Question: I am currently working through my first ASP.MVC4 project in VS2012 and I was wondering how you handle the binding of data to textboxes and combo boxes (Select blocks) then how you return the results back to the controller?
'''
Public Class OpenBuildFaultsViewModel
Public Property FailureID As Int64
Public Property ModelName As String
Public Property ZoneName As String
Public Property Fault As String
Public Property FaultCode As String
Public Property FaultCodeDetail As String
Public Property FaultArea As String
Public Property MajorAssembly As String
Public Property SubAssembly As String
Public Property ComponentAssembly As String
Public Property BusinessTest As String
Public Property AuditScore As String
Public Property Comment As String
Public Property ShortagePart As String
Public Property CreatedBy As String
Public Property FixedByID As Int32
Public Property FixedByComment As String
Public Property FixedByFaultRectificationID As Int32
End Class
Public Class RectificationCodesViewModel
Friend Property ID As Long
Friend Property Description As String
End Class
'''
( Failure SignOff Methods)
'''
Namespace QSmartRectification
Public Class FailuresController
Inherits System.Web.Mvc.Controller
Function FailureSignOff() As ActionResult
Dim failureID As Int64 = Convert.ToInt64(TempData("FailureID"))
Dim data As IEnumerable(Of OpenBuildFaultsViewModel) = Session("Failures")
Dim model = data.Where(Function(w) w.FailureID.Equals(failureID))
Dim codes As IEnumerable(Of RectificationCodesViewModel) = TryCast(Session("RectificationCodes"), IEnumerable(Of RectificationCodesViewModel))
If codes IsNot Nothing Then
Dim recCodes = From c In codes
Select New SelectListItem With {.Value = c.ID, .Text = c.Description}
ViewBag.RectificationCodes = recCodes
End If
Return View(model.FirstOrDefault)
End Function
' POST: /Failures/FailureSignOff
<HttpPost> _
Function FailureSignOff(model As OpenBuildFaultsViewModel) As ActionResult
Stop
End Function
End Class
End Namespace
'''
'''
@ModelType QSmartRectification.OpenBuildFaultsViewModel
@Code
ViewData("Title") = "Failure Sign Off"
End Code
@section featured
<section class="featured">
<div class="content-wrapper" >
<p class="site-title float-left">QSmart Rectification Sign Off</p>
<input type="image" src="../../Images/Product.png" />
</div>
</section>
End Section
<br />
@Using Html.BeginForm()
@Html.ValidationSummary()
@<fieldset class="fieldset">
<legend>Fault Sign Off</legend>
<section class="contentdetail">
<section class="block">
<div class="divHeader">
<div class="float-left" >
<img alt="Missing Image" src="@String.Format("../../Images/{0}.png", Model.MajorAssembly)"/>
</div>
<div class="divHeaderOffset">
<div class="float-left divHalfSpace">
<label class="header">Major Assembly</label>
<label>@Model.MajorAssembly</label>
<label class="header">Sub Assembly</label>
<label>@Model.SubAssembly</label>
</div>
<div class="float-left divHalfSpace">
<label class="header">Component Assembly</label>
<label>@Model.ComponentAssembly</label>
<label class="header">Business Test</label>
<label>@Model.BusinessTest</label>
</div>
</div>
</div>
<br />
<fieldset class="fieldset">
<legend>Fix Details</legend>
<div class="divDetailMargin">
<div class="float-left divHalfSpace">
<label class="header">Rectification Code</label>
@Html.DropDownListFor(Function(x) x.FixedByFaultRectificationID, ViewBag.RectificationCodes))
</div>
<div class="float-left divHalfSpace">
<label class="header">Rectification Comment</label>
@Html.TextAreaFor(Function(x) x.FixedByComment, 4)
</div>
</div>
</fieldset>
<div class="divButtonHeader">
<div class="divThreeColumns">
</div>
<div class="divThreeColumns">
<input id="FixFault" type="submit" value=""/>
<input id="Back" type="button" value="" onclick="location.href='@Url.Action("Index", "Failures")'" />
</div>
<div class="divThreeColumns">
</div>
</div>
</section>
</section>
</fieldset>
End Using
'''
The POST in the controller currently returns an empty model with the exception being the FixedByFaultRectificationID and FixedByComment which are populated correctly from the selected Combo item and TextAreaFor in the View.
'''
' POST: /Failures/FailureSignOff
<HttpPost> _
Function FailureSignOff(model As OpenBuildFaultsViewModel) As ActionResult
Stop
End Function
'''

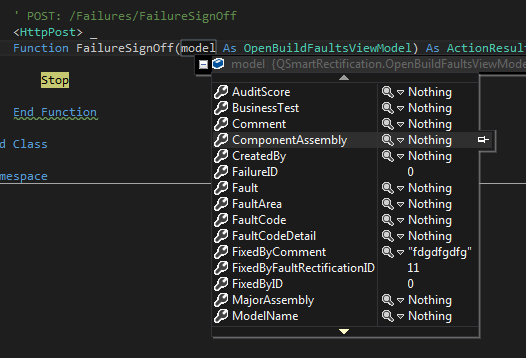
Answer: OK,
Following some further investigation into MVC and model binding I have resolved this problem. After refactoring the code to pass some of the data into the view using the ViewBag and binding the view data via the ViewBag I can pass a simpler model to the View.
The reason that the model was not being returned in the HTTPPost action was that not all item in the model were bound up in the view as discussed in <URL> post.
'''
@ModelType QSmartRectification.OpenBuildFaultsViewModel
@Code
ViewData("Title") = "Failure Sign Off"
End Code
@section featured
<section class="featured">
<div class="content-wrapper" >
<p class="site-title float-left">QSmart Rectification Sign Off</p>
<input type="image" src="../../Images/Product.png" />
</div>
</section>
End Section
<br />
@Using Html.BeginForm()
@Html.ValidationSummary()
@<fieldset class="fieldset">
<legend>Fault Sign Off</legend>
<section class="contentdetail">
<section class="block">
<div class="divHeader">
<div class="float-left" >
<img alt="Missing Image" src="@String.Format("../../Images/{0}.png", Model.MajorAssembly)"/>
</div>
@Html.Hidden("FailureID", Model.FailureID)
@Html.Hidden("ModelName", Model.ModelName)
@Html.Hidden("ZoneName", Model.ZoneName)
@Html.Hidden("Fault", Model.Fault)
@Html.Hidden("FaultCode", Model.FaultCode)
@Html.Hidden("FaultCodeDetail", Model.FaultCodeDetail)
@Html.Hidden("FaultArea", Model.FaultArea)
@Html.Hidden("AuditScore", Model.AuditScore)
@Html.Hidden("Comment", Model.Comment)
@Html.Hidden("ShortagePart", Model.ShortagePart)
@Html.Hidden("CreatedBy", Model.CreatedBy)
@Html.Hidden("FixedByID",model.FixedByID)
<div class="divHeaderOffset">
<div class="float-left divHalfSpace">
<label class="header">Major Assembly</label>
@Html.TextBoxFor(Function(x) x.MajorAssembly, New With {.ReadOnly = True})
<label class="header">Sub Assembly</label>
@Html.TextBoxFor(Function(x) x.SubAssembly, New With {.ReadOnly = True})
</div>
<div class="float-left divHalfSpace">
<label class="header">Component Assembly</label>
@Html.TextBoxFor(Function(x) x.ComponentAssembly, New With {.ReadOnly = True})
<label class="header">Business Test</label>
@Html.TextBoxFor(Function(x) x.BusinessTest, New With {.ReadOnly = True})
</div>
</div>
</div>
<br />
<fieldset class="fieldset">
<legend>Fix Details</legend>
<div class="divDetailMargin">
<div class="float-left divHalfSpace">
<label class="header">Rectification Code</label>
@Html.DropDownListFor(Function(x) x.FixedByFaultRectificationID, ViewBag.RectificationCodes)
</div>
<div class="float-left divHalfSpace">
<label class="header">Rectification Comment</label>
@Html.TextAreaFor(Function(x) x.FixedByComment, 4)
</div>
</div>
</fieldset>
<div class="divButtonHeader">
<div class="divThreeColumns">
</div>
<div class="divThreeColumns">
<input id="FixFault" type="submit" value=""/>
<input id="Back" type="button" value="" onclick="location.href='@Url.Action("Index", "Failures")'" />
</div>
<div class="divThreeColumns">
</div>
</div>
</section>
</section>
</fieldset>
End Using
'''
'''
Namespace QSmartRectification
Public Class FailuresController
Inherits System.Web.Mvc.Controller
Function FailureSignOff() As ActionResult
Dim failureID As Int64 = Convert.ToInt64(TempData("FailureID"))
Dim data As IEnumerable(Of OpenBuildFaultsViewModel) = Session("Failures")
Dim model = data.Where(Function(w) w.FailureID.Equals(failureID))
Dim codes As IEnumerable(Of RectificationCodesViewModel) = TryCast(Session("RectificationCodes"), IEnumerable(Of RectificationCodesViewModel))
If codes IsNot Nothing Then
Dim recCodes = From c In codes
Select New SelectListItem With {.Value = c.ID, .Text = c.Description}
ViewBag.RectificationCodes = recCodes
End If
Return View(DirectCast(model.FirstOrDefault, OpenBuildFaultsViewModel))
End Function
' POST: /Failures/FailureSignOff
<HttpPost> _
Function FailureSignOff(model As OpenBuildFaultsViewModel) As ActionResult
Stop
End Function
End Class
End Namespace
'''
Making theses changes the view is correctly populated back to the controller on the HTTPPost.